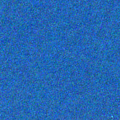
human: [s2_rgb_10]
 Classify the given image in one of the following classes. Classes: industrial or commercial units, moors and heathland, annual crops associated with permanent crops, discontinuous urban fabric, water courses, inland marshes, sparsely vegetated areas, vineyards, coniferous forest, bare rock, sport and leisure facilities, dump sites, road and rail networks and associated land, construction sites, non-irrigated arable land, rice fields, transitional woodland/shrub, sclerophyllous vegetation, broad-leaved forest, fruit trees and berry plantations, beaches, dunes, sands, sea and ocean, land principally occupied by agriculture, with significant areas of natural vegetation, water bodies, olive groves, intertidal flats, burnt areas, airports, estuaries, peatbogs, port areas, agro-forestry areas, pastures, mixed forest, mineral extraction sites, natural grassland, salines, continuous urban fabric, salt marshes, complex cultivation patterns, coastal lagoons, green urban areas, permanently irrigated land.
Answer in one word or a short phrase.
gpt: sea and ocean